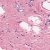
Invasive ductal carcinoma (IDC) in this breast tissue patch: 1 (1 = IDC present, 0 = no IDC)